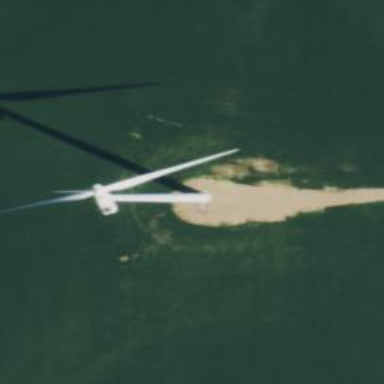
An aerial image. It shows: Wind generator powered by horizontal axis wind turbine.